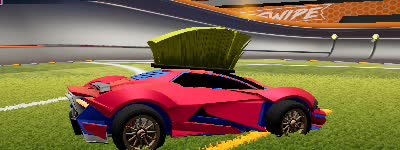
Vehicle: werewolf